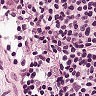
Metastatic tissue present: no